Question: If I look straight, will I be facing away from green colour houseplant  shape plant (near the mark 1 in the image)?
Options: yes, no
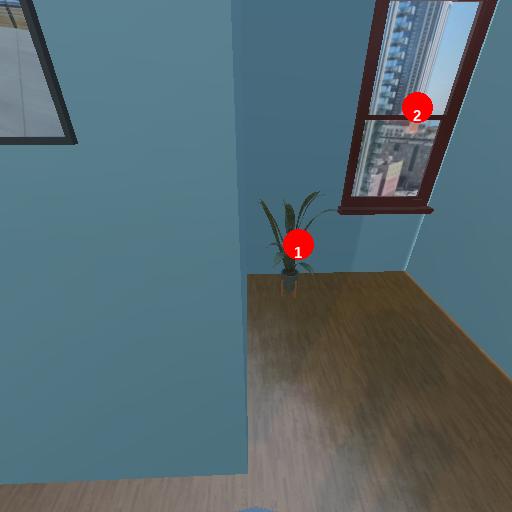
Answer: yes